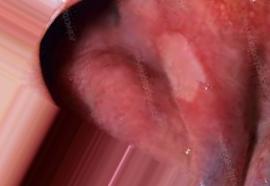
Condition: Mouth Ulcer